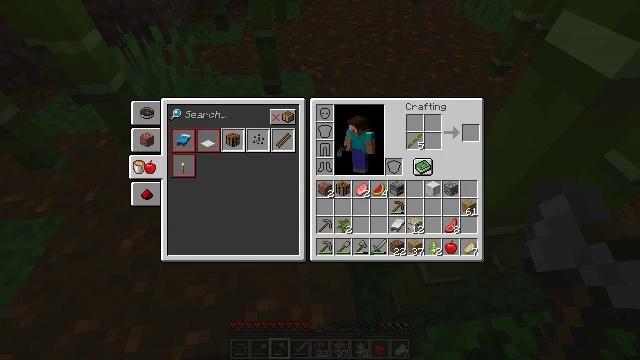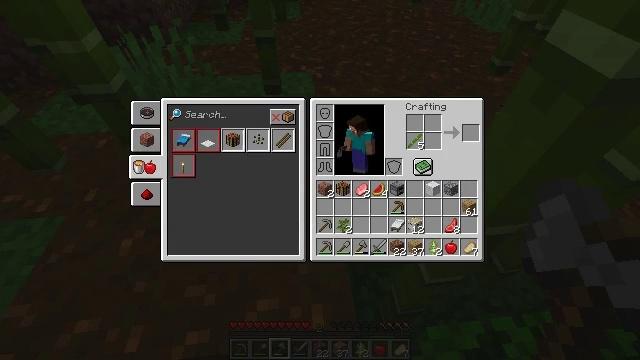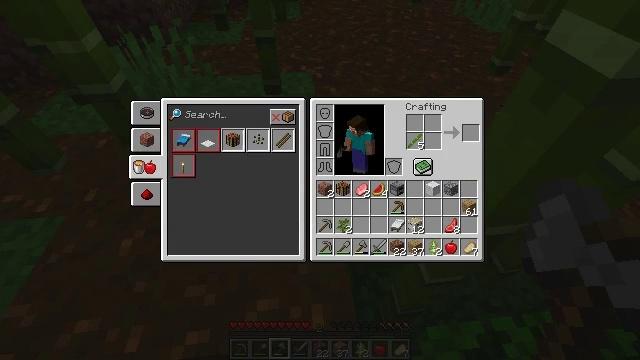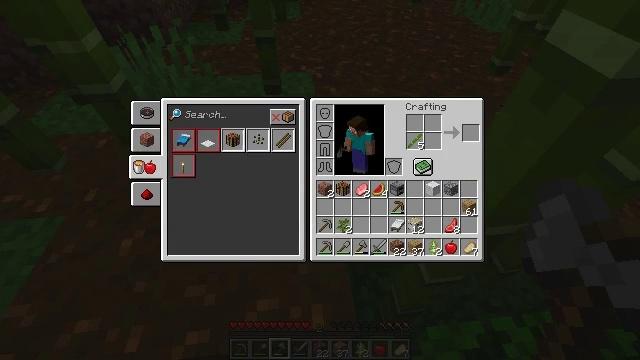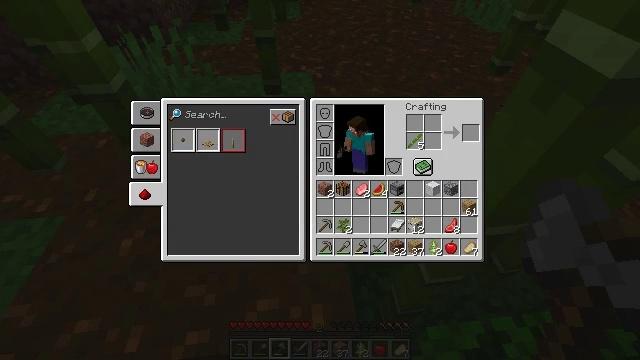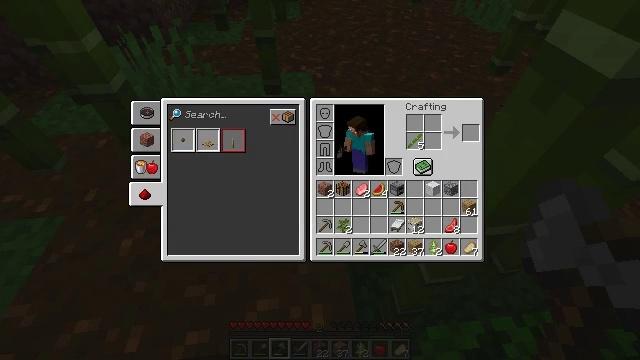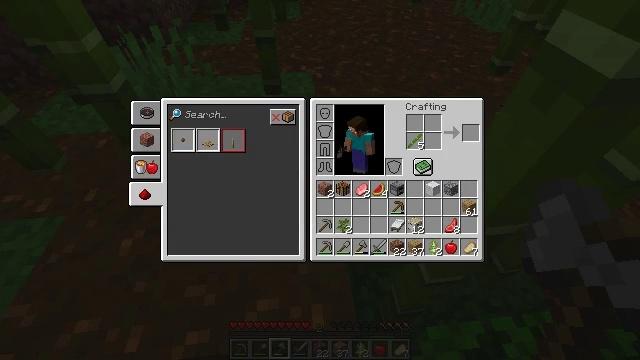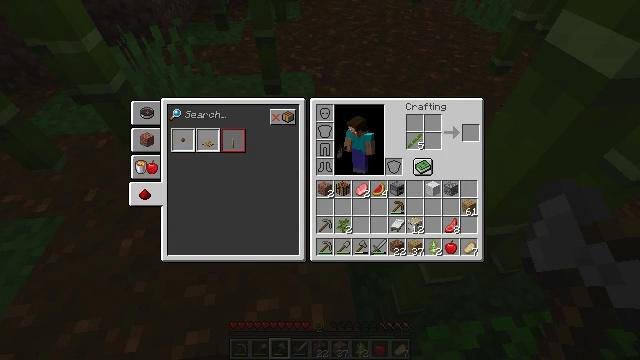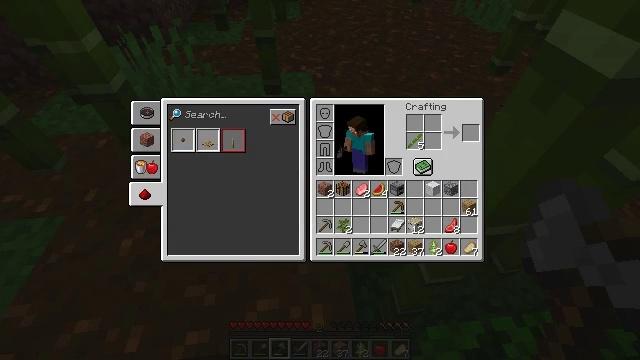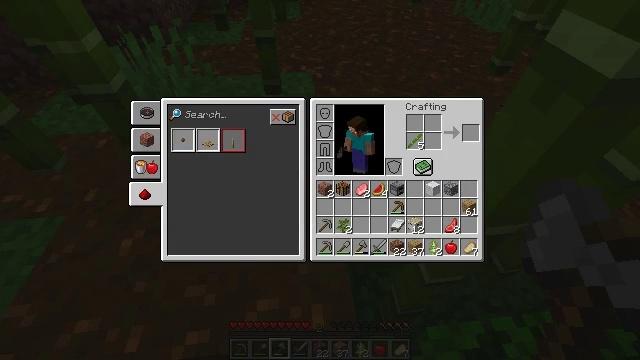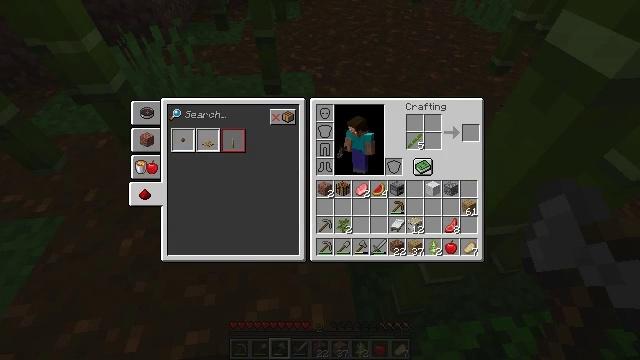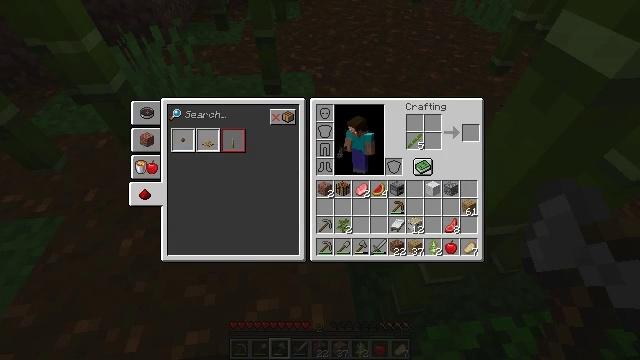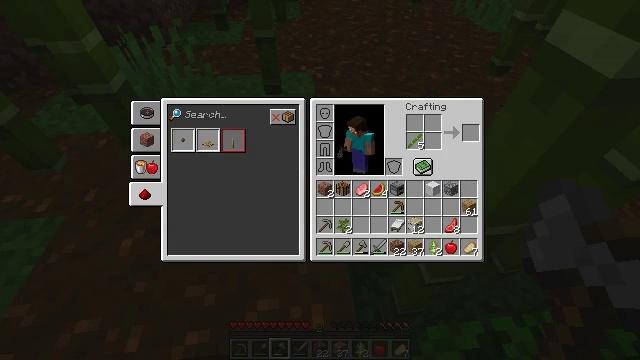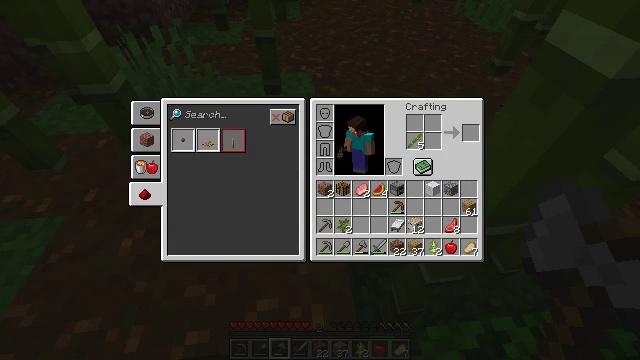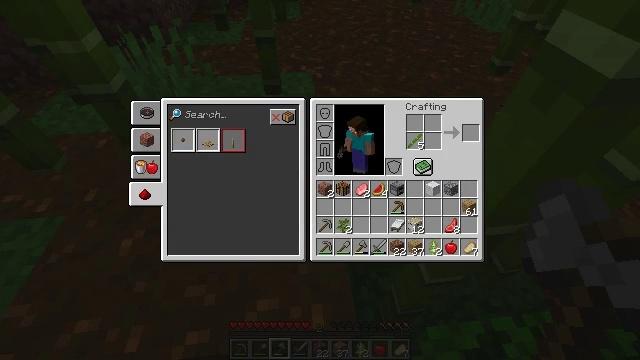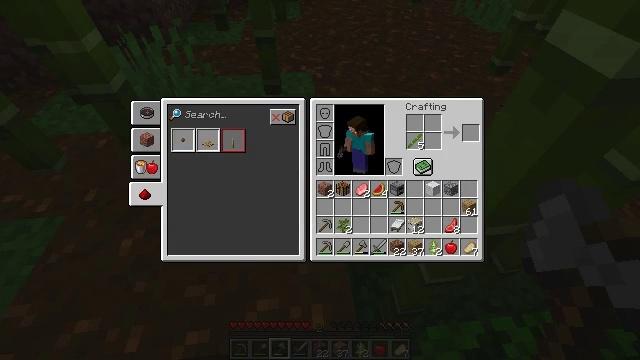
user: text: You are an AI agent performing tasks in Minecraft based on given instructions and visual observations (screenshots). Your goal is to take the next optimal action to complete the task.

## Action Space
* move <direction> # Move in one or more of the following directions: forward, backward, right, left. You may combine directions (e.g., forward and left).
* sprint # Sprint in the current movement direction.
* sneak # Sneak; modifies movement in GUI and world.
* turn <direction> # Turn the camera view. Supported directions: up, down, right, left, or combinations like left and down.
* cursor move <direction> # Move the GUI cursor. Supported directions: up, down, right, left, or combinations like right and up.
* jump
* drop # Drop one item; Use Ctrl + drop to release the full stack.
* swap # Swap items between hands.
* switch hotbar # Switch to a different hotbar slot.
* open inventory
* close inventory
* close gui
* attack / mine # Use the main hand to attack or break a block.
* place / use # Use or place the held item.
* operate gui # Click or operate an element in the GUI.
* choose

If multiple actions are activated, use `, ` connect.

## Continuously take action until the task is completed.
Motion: motion action
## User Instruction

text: Break the bamboo stalk.
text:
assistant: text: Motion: no_op
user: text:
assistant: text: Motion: no_op
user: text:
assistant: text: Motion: no_op
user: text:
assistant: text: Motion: operate gui
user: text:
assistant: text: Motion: operate gui
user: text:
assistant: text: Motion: operate gui
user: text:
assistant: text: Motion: no_op
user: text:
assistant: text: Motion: no_op
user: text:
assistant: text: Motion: no_op
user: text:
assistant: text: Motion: no_op
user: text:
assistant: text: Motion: no_op
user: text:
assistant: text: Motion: no_op
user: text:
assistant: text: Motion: no_op
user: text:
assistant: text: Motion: no_op
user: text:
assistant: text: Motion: no_op
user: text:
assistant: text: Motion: cursor move up
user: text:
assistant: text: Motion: no_op
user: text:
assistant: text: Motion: cursor move up
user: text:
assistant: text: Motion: operate gui
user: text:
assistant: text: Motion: operate gui
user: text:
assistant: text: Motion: operate gui
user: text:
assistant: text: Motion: cursor move up
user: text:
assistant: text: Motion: cursor move up
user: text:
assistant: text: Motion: cursor move up
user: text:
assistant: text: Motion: cursor move up
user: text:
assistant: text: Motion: no_op
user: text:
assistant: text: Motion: no_op
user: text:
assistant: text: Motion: no_op
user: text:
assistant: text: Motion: no_op
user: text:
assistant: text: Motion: no_op